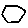
Label: hexagon